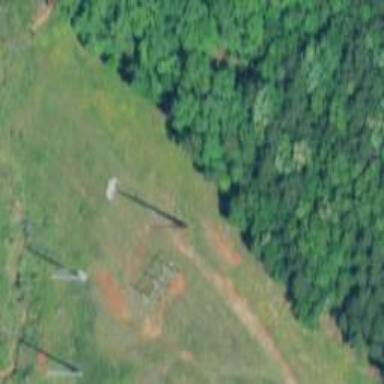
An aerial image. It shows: Power tower.